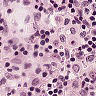
Metastatic tissue present: no